Field crop: tomato
Growth stage: 1
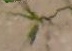
Species: cyperus